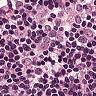
Metastatic tissue present: yes